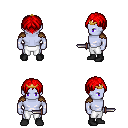
a pixel art fantasy rpg character, male body template, dark elf, purple skin, leather shoulder armor, white pants, red parted hairstyle, gold tiara, black shoes, dagger, four views (front, back, left, right), 2x2 character sprite sheet, small pixel art, hard edges, no anti-aliasing